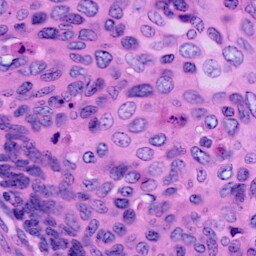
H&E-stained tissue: Cervix